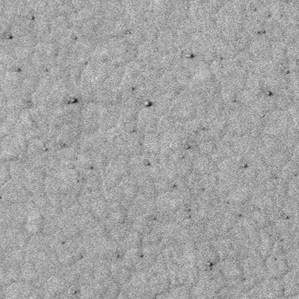
Label: frost